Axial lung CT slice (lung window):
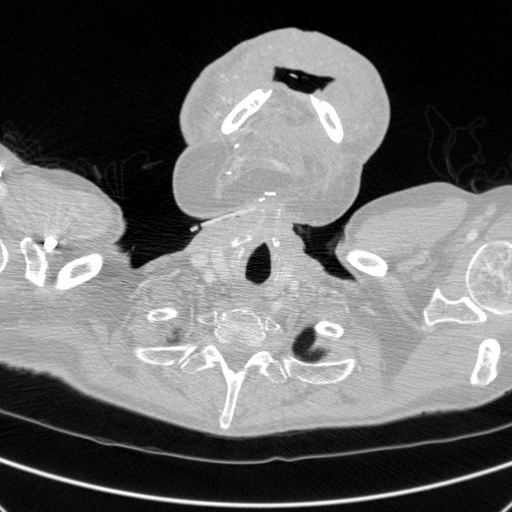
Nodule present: no